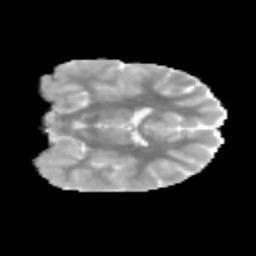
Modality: MD
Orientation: coronal
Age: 9
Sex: female
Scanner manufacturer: siemens
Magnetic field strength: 3 T
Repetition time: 3.8 s
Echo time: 0.07 s